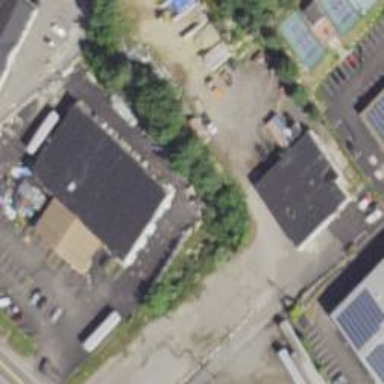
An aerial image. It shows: Retail building housing hardware shop.